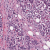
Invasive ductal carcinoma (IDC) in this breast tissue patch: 1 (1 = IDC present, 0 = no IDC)